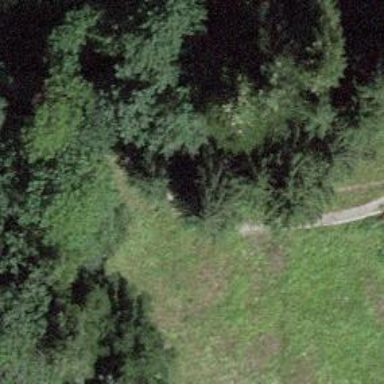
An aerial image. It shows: Brown bench.